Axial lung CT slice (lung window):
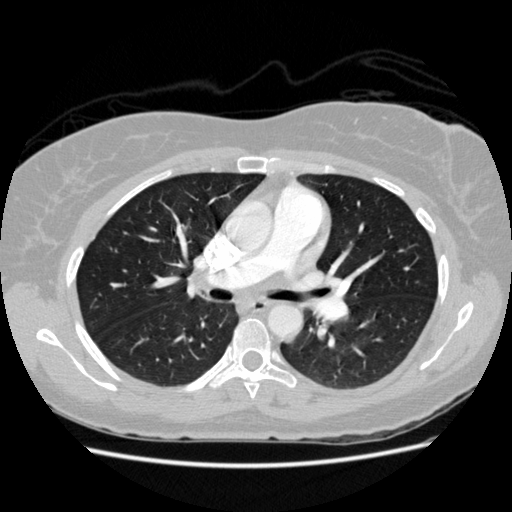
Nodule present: no